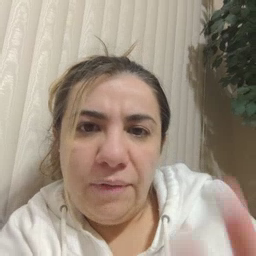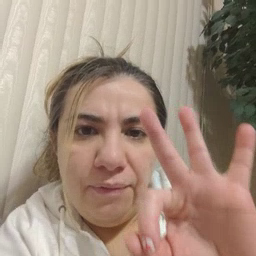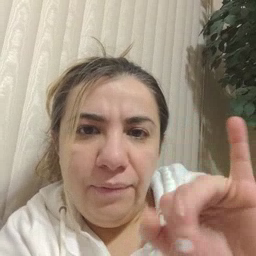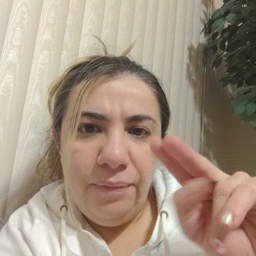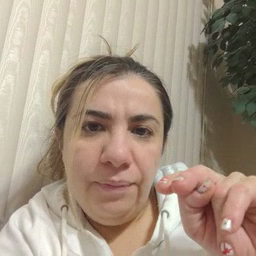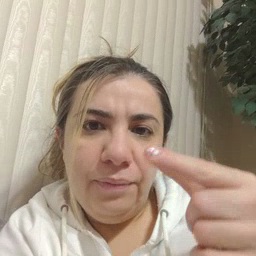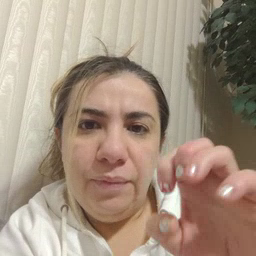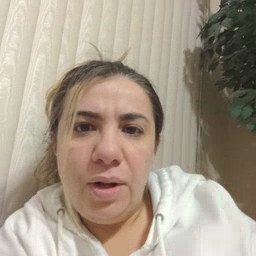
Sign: finger